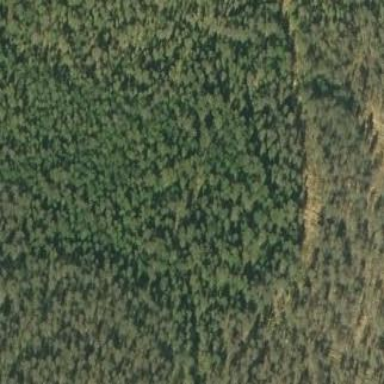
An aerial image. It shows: Woodland consisting mainly of needle-leaved trees.